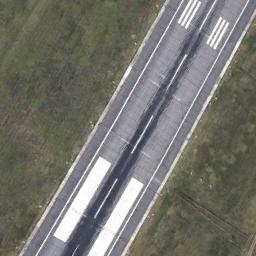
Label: runway